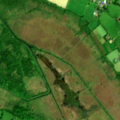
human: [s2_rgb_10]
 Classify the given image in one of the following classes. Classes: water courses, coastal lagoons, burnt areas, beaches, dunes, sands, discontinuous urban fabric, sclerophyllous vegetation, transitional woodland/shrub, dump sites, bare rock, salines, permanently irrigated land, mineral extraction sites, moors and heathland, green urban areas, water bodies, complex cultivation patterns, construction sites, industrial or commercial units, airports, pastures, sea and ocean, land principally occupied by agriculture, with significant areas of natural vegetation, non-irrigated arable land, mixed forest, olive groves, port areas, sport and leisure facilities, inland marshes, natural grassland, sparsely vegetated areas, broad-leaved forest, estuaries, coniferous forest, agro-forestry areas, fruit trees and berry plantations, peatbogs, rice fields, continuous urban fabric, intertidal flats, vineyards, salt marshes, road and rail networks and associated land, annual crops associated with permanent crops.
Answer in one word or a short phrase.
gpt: non-irrigated arable land, pastures, mixed forest, inland marshes